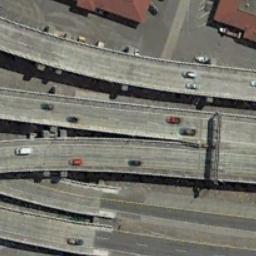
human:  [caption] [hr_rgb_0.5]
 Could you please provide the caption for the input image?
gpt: The overpass is next to the bare land with some cars .

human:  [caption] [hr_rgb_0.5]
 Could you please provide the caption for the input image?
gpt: The overpass is next to some buildings and some cars are driving on the overpass .

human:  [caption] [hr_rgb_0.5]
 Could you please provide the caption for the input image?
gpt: Many cars are on the overpass .

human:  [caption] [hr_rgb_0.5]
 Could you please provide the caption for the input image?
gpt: An overpass is curved into the silhouette of a water drop .

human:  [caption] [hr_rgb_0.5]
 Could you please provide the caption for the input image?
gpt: There are two red buildings beside the overpass .